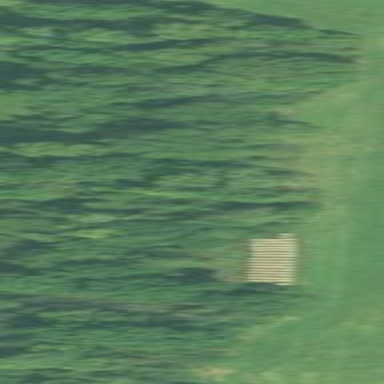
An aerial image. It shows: Deciduous broadleaved woodland.